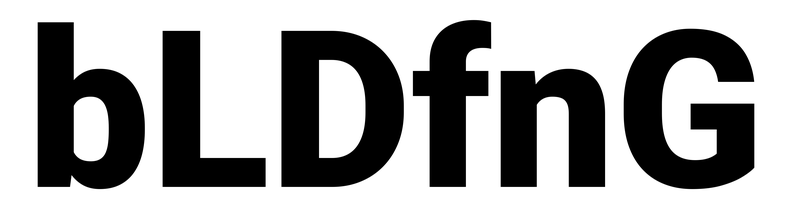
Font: Roboto_Black